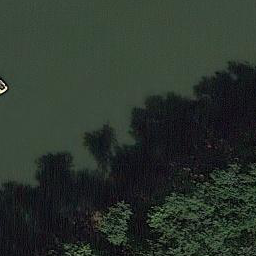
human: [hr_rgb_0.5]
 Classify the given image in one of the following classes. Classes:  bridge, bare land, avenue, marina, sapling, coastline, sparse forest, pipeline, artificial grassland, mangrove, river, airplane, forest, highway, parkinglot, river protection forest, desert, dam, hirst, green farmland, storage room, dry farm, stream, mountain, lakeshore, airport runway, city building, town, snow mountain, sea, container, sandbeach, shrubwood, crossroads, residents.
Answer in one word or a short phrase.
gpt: river protection forest